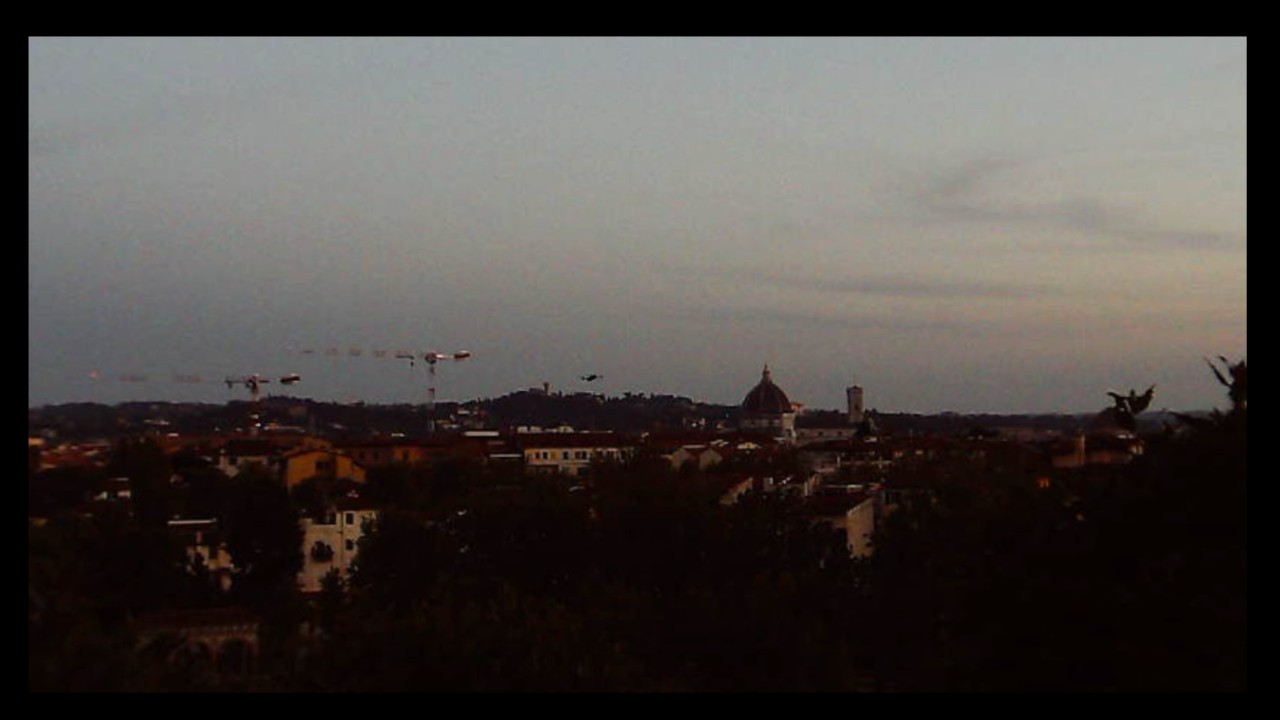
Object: DJI Mini 3